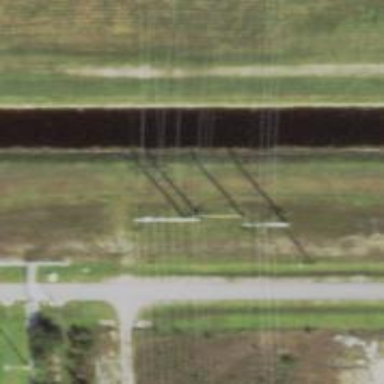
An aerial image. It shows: H-frame power tower design.